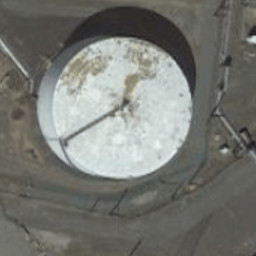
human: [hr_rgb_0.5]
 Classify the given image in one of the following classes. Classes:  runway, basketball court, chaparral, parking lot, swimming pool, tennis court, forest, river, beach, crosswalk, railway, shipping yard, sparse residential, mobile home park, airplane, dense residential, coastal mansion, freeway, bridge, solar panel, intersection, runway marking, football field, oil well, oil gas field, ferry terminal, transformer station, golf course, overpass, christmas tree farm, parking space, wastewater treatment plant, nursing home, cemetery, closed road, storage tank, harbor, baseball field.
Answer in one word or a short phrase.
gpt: storage tank